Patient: sex M, age 45
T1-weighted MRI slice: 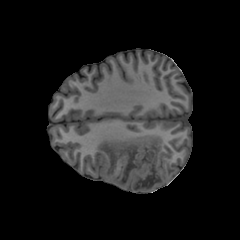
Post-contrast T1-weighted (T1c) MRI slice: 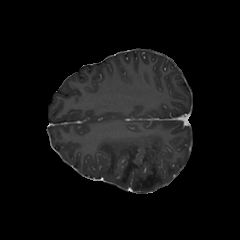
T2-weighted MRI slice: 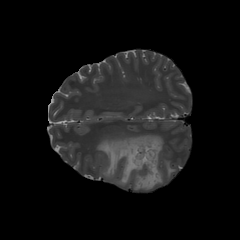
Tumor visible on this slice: yes
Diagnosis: Astrocytoma, IDH-wildtype
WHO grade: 2